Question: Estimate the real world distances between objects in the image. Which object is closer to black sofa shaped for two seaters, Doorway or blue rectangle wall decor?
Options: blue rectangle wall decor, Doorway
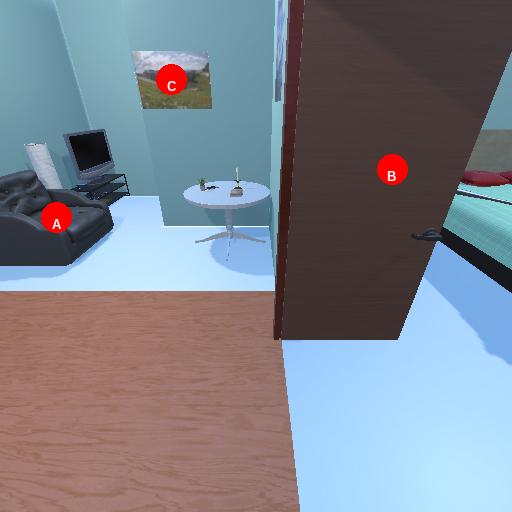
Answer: blue rectangle wall decor